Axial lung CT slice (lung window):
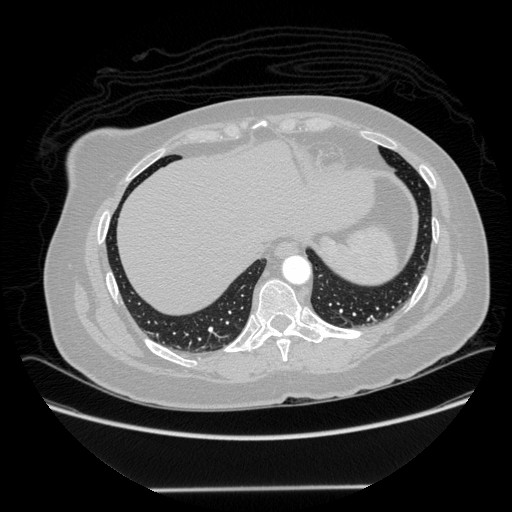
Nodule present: no